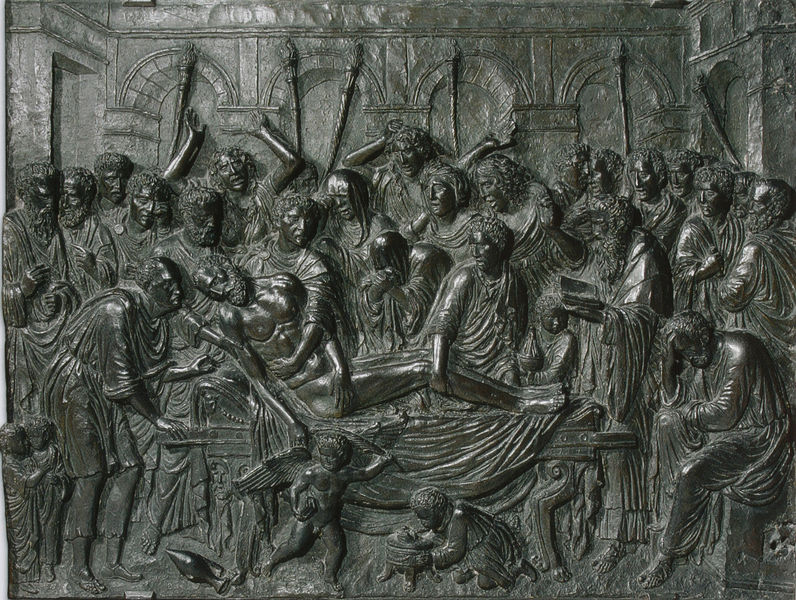
Titel: Grabmal della Torre - Der Tod
Künstler: Andrea Riccio
Standort: Paris
Institution: Musée du Louvre
Schlagwörter: akt, dunkel, flügel, gruppe, mann, nackt, weiß, frauen, menschen, ausschnitt, grau, hintergrund, kleider, männer, raum, schwarz, tisch, tür, zimmer, tuch, leute, menge, bart, bärte, feier, architektur, arme, bibel, falten, johannes, mensch, stein, tod, tot, trauer, kirche, boden, mantel, gewänder, kind, renaissance, traurig, kinder, amphore, engel, krug, putte, skulptur, beine, relief, bein, düster, bogen, italien, hof, saal, figuren, rundbogen, lanze, soldaten, weiber, melancholie, bett, metall, bronze, laken, plastik, tor, foto, fotografie, bögen, zinn, antike, buch, kreuz, torbogen, leblos, weinen, kupfer, waffen, salbung, menschenmenge, arkaden, römer, liege, karaffe, verzweiflung, beerdigung, begräbnis, sarg, bahre, christus, grab, jesus, jesus christus, kreuzabnahme, leichentuch, leichnam, pieta, sterben, schmerz, mittelalter, rundbögen, legen, lanzen, tempel, speer, speere, jünger, putten, maria, kupferstich, magdalena, beweinung, christen, trauernde, guss, putti, schrei, petrus, fackel, grablegung, joseph, klagen, cupido, sterbender, lager, schreibfeder, torbögen, grabmahl, sarkophag, fackeln, kline, grablege, grabtuch, sterbebett, massen, apostel, hinrichten, klage, bronzen, wehklagen, paulus, halbrelief, bestürzung, jammern, opfergabe, klageweiber, preister, schreie, halbplastik, donatello, riccio, bildarchitektur, weinamphore, fruen, klagende, bropnze, basso rilievo, hinschied